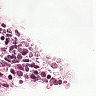
Metastatic tissue present: no